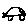
Label: car